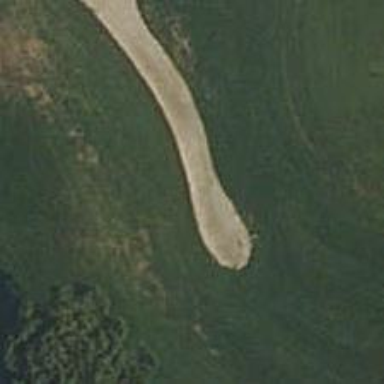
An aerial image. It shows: Sandy area is golf bunker.